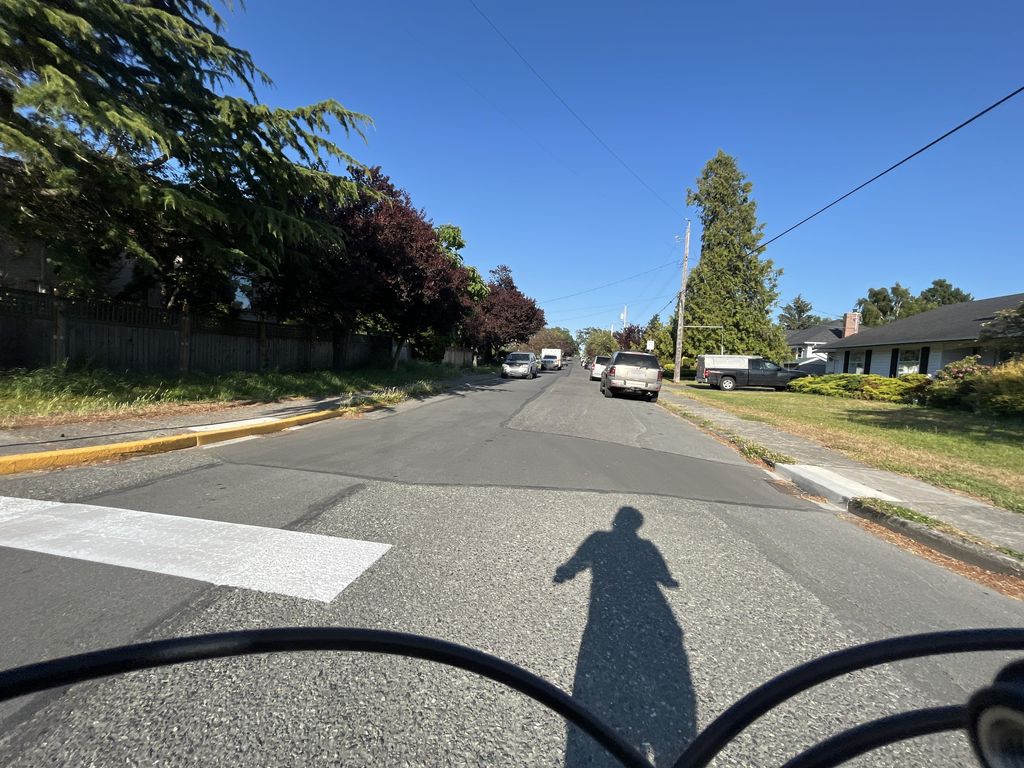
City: victoria